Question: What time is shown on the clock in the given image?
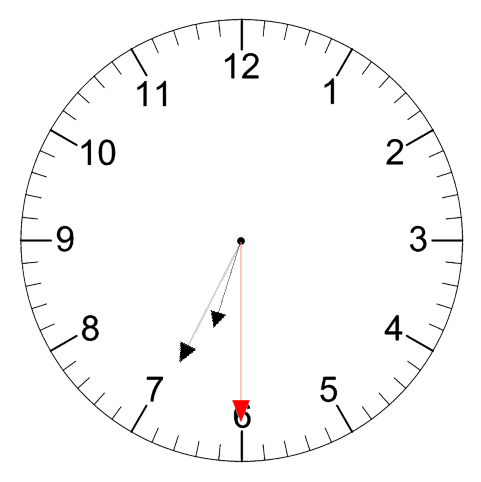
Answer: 06:34:30